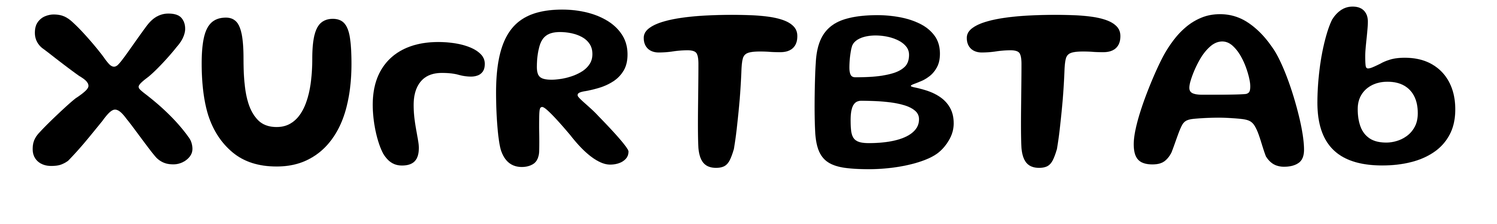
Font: Gluten_Medium